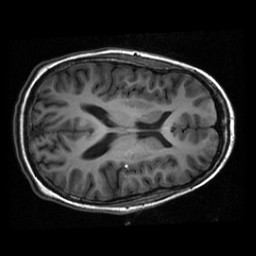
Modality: T1w
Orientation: axial
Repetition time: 0.008948 s
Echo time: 0.001784 s